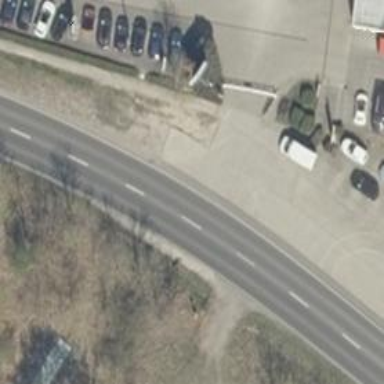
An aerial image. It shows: Concrete driveway designated as service road.